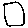
Label: square